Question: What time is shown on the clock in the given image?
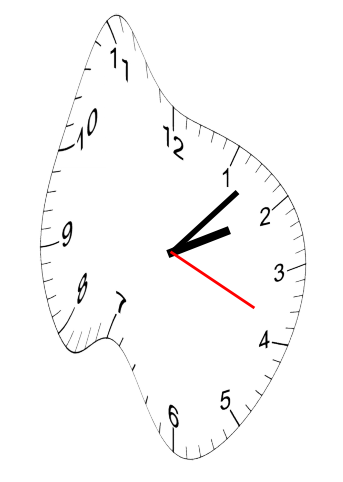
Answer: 02:07:19